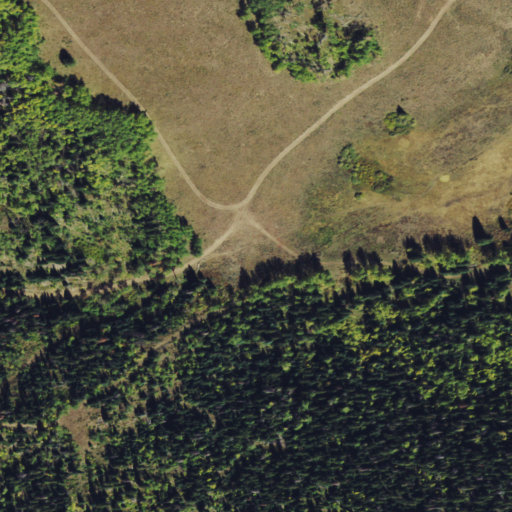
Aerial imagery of gap in Colorado named Arapaho Pass containing evergreen forest, shrub, deciduous forest, herbaceous wetlands, and woody wetlands